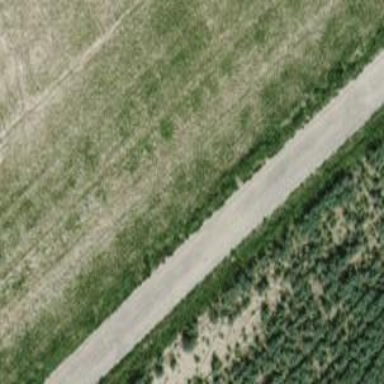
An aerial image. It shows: Well-maintained track road with grade 1 tracktype.